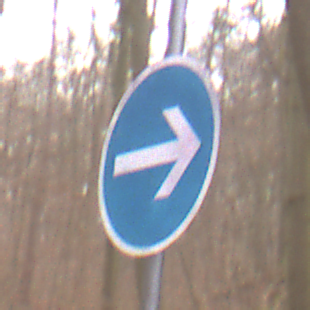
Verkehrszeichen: VorgeschriebeneFahrtrichtungHierRechts
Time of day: Midday
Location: Outdoor (Nature)
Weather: Overcast
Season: Autumn
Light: Natural